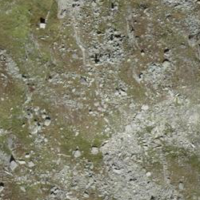
EUNIS habitat code: 31
Species observed at this site:
Astrantia minor